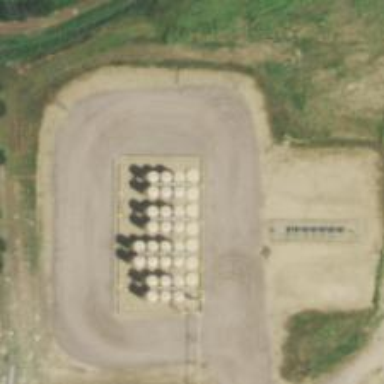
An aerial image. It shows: Storage tank that is man-made.